Question: On opening my ASP.NET Web Pages solution (which I started in WebMatrix) in VS 2013, I am now getting this err msg:
> An exception has been encountered. This may be caused by an extension.
You can get more information by examing the file '...\AppData\Roaming\Microsoft\VisualStudio
.0\ActivityLog.xml'
I searched it for the word "exception" and found this:
'''
<description>
System.ComponentModel.Composition.CompositionException: The composition produced a single
composition error. The root cause is provided below. Review the CompositionException.Errors property for more
detailed information.&#x000D;&#x000A;&#x000D;&#x000A;1) No exports were found that match the constraint:
&#x000A;&#x0009;ContractName&#x0009;Microsoft.VisualStudio.JSLS.Extensibility.IJavaScriptServicesProvider&#x000
A;&#x0009;RequiredTypeIdentity&#x0009;Microsoft.VisualStudio.JSLS.Extensibility.IJavaScriptServicesProvider&#x000D;
&#x000A;&#x000D;&#x000A;Resulting in: Cannot set import
&apos;Microsoft.VisualStudio.JavaScript.Web.Extensions.Commands.CommandFilter._javaScriptServicesProvider
(ContractName=&quot;Microsoft.VisualStudio.JSLS.Extensibility.IJavaScriptServicesProvider&quot;)&apos; on part
&apos;Microsoft.VisualStudio.JavaScript.Web.Extensions.Commands.CommandFilter&apos;.&#x000D;&#x000A;Eleme
nt: Microsoft.VisualStudio.JavaScript.Web.Extensions.Commands.CommandFilter._javaScriptServicesProvider
(ContractName=&quot;Microsoft.VisualStudio.JSLS.Extensibility.IJavaScriptServicesProvider&quot;) --&gt;
Microsoft.VisualStudio.JavaScript.Web.Extensions.Commands.CommandFilter&#x000D;&#x000A;&#x000D;&#x000A;
at System.ComponentModel.Composition.CompositionResult.ThrowOnErrors(AtomicComposition
atomicComposition)&#x000D;&#x000A; at
System.ComponentModel.Composition.Hosting.ImportEngine.SatisfyImportsOnce(ComposablePart
part)&#x000D;&#x000A; at
System.ComponentModel.Composition.Hosting.CompositionContainer.SatisfyImportsOnce(ComposablePart
part)&#x000D;&#x000A; at System.ComponentModel.Composition.AttributedModelServices.SatisfyImportsOnce
(ICompositionService compositionService, Object attributedPart)&#x000D;&#x000A; at
Microsoft.VisualStudio.JavaScript.Web.Extensions.Commands.CommandFilter..ctor(ITextView
textView)&#x000D;&#x000A; at
Microsoft.VisualStudio.JavaScript.Web.Extensions.Commands.WpfTextViewConnectionListener.HookupCommandFilter
(IWpfTextView textView, IVsTextView textViewAdapter)&#x000D;&#x000A; at
Microsoft.VisualStudio.JavaScript.Web.Extensions.Commands.WpfTextViewConnectionListener.SubjectBuffersConnecte
d(IWpfTextView textView, ConnectionReason reason, Collection'1 subjectBuffers)&#x000D;&#x000A; at
Microsoft.VisualStudio.Text.Editor.Implementation.ConnectionManager.&lt;&gt;c__DisplayClass8.&lt;.ctor&gt;b__1
()&#x000D;&#x000A; at Microsoft.VisualStudio.Text.Utilities.GuardedOperations.CallExtensionPoint(Object
errorSource, Action call)
</description>
'''
...but it still doesn't tell me much, AFAICT. What extension is causing problems, and what can I do about it?
I then searched for "extension" and found these entries:
'''
<entry>
<record>954</record>
<time>2015/03/26 15:39:58.007</time>
<type>Information</type>
<source>VisualStudio</source>
<description>Begin package load [MadsKristensen.Image_Optimizer_Extension.Image_Optimizer_ExtensionPackage,
Image Optimizer Extension, Version=1.0.0.0, Culture=neutral, PublicKeyToken=16b83d3f826a86c5]</description>
<guid>{BF95754F-93D3-42FF-BFE3-E05D23188B08}</guid>
</entry>
<entry>
<record>955</record>
<time>2015/03/26 15:39:58.491</time>
<type>Information</type>
<source>VisualStudio</source>
<description>End package load [MadsKristensen.Image_Optimizer_Extension.Image_Optimizer_ExtensionPackage,
Image Optimizer Extension, Version=1.0.0.0, Culture=neutral, PublicKeyToken=16b83d3f826a86c5]</description>
<guid>{BF95754F-93D3-42FF-BFE3-E05D23188B08}</guid>
</entry>
'''
...and:
'''
<entry>
<record>963</record>
<time>2015/03/26 15:40:13.623</time>
<type>Information</type>
<source>VisualStudio</source>
<description>Begin package load [JavaScriptWebExtensionsPackage]</description>
<guid>{30DB8F9B-EC9F-44D6-B377-83C7C27A1A8B}</guid>
</entry>
<entry>
<record>964</record>
<time>2015/03/26 15:40:13.717</time>
<type>Information</type>
<source>VisualStudio</source>
<description>End package load [JavaScriptWebExtensionsPackage]</description>
<guid>{30DB8F9B-EC9F-44D6-B377-83C7C27A1A8B}</guid>
</entry>
<entry>
'''
...but it seems the "exception" entry is the key one.
My guess is that the JavaScript extension is what is hosed up, as the JavaScript is no longer colorized - it's just white on black:

Still, I don't know what to do about it.
This project did open the first couple of times with no exception. It just decided it didn't like some extension last night. What changed?
Anyway, the entire ActivityLog.xml can be accessed from <URL>
## UPDATE
My jQuery has got its color back; perhaps it had to do with updating several packages that the flag next to "Quick Launch" in the NE corner was trying to draw my attention to. These were:
1. Developer Assistant
2. Image Optimizer
3. Open from Azure Websites
4. Release Management tools for VS (it failed the first time I tried to install it, and had to run VS as administrator for it to take)
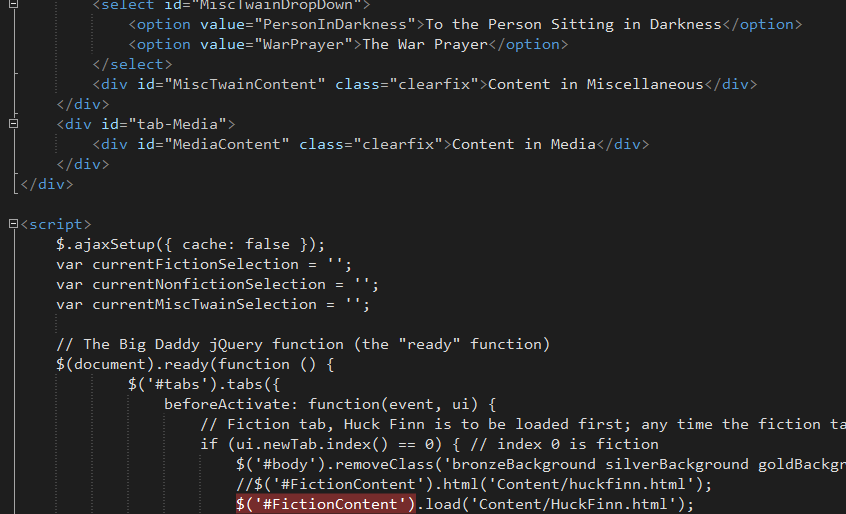
Answer: When this happens, check the "race car flag" in the NE corner of VS to see if it's apprising you of any updates; if so, apply these updates. This worked in my case. Specifically, I updated:
1. Developer Assistant
2. Image Optimizer
3. Open from Azure Websites
4. Release Management tools for VS
...and the problem went away.